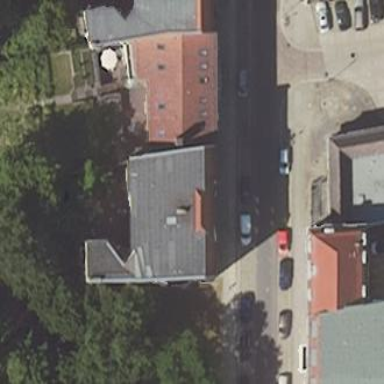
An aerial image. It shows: Saltbox-shaped roof distinguishes these apartments.